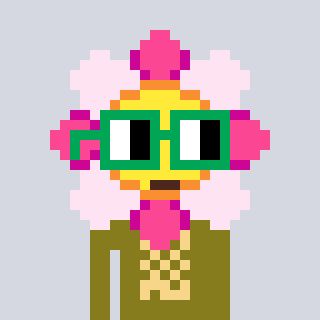
a pixel art character with square green glasses, a flower-shaped head and a gunk-colored body on a cool background